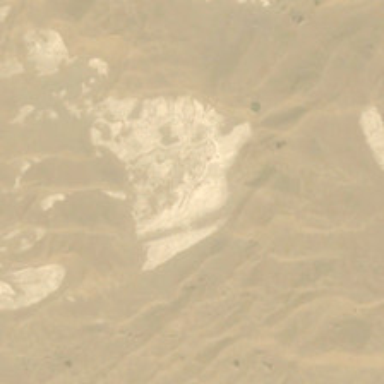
Some ripples are in a piece of yellow desert .